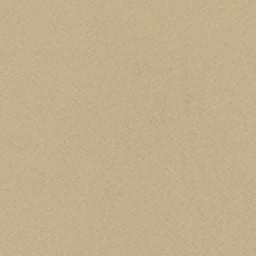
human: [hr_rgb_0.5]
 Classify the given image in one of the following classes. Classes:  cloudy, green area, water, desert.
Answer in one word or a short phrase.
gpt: desert